Field crop: tomato
Growth stage: 1
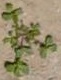
Species: portulaca